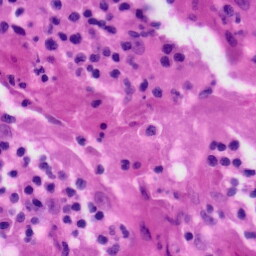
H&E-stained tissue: Tonsil